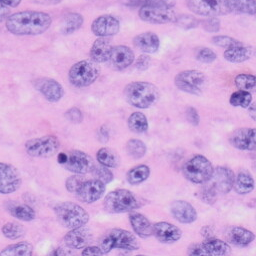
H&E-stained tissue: Skin